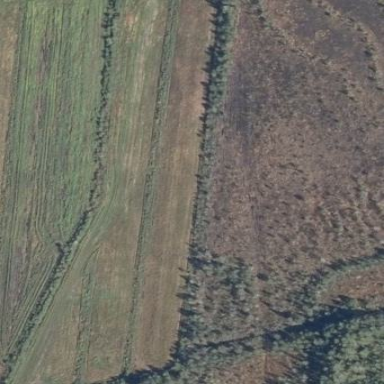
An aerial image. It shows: Patch of scrub vegetation.